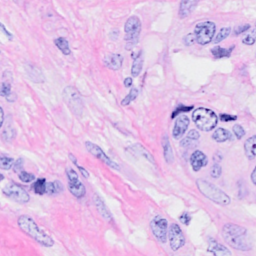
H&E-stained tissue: Breast